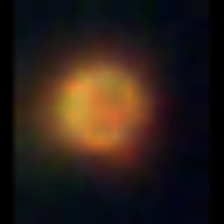
Taxon: NanoPlankton
Group: Other